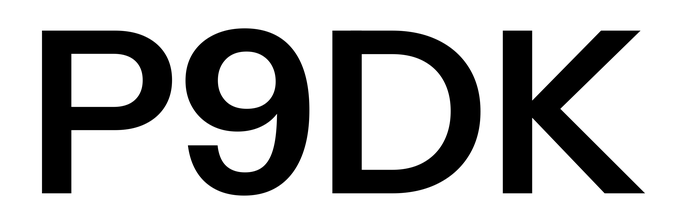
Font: InstrumentSans_SemiBold